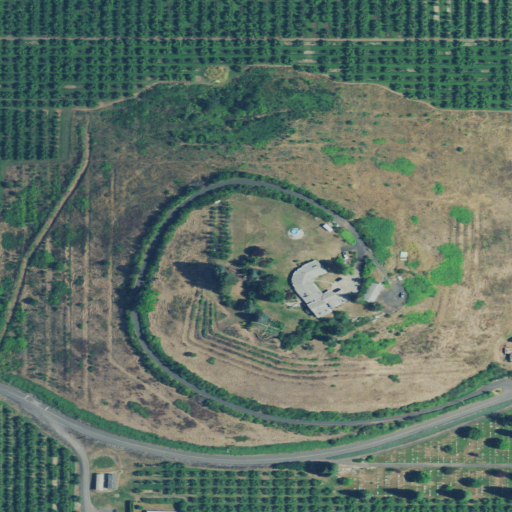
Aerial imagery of mountain in Oregon named Van Horn Butte containing cultivated crops, shrub, mixed forest, low intensity development, open development, and high intensity development